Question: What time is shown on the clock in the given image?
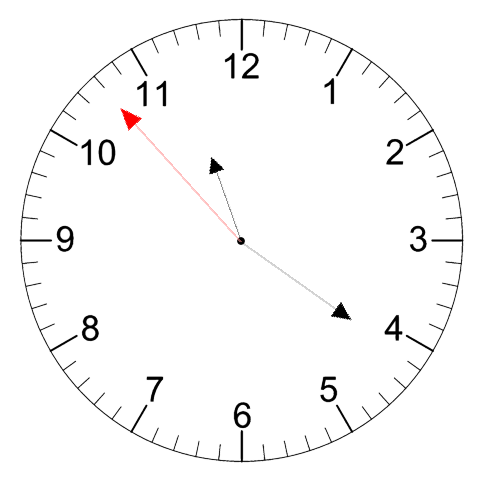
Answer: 11:20:53